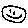
Label: smiley face